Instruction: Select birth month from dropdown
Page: traveler
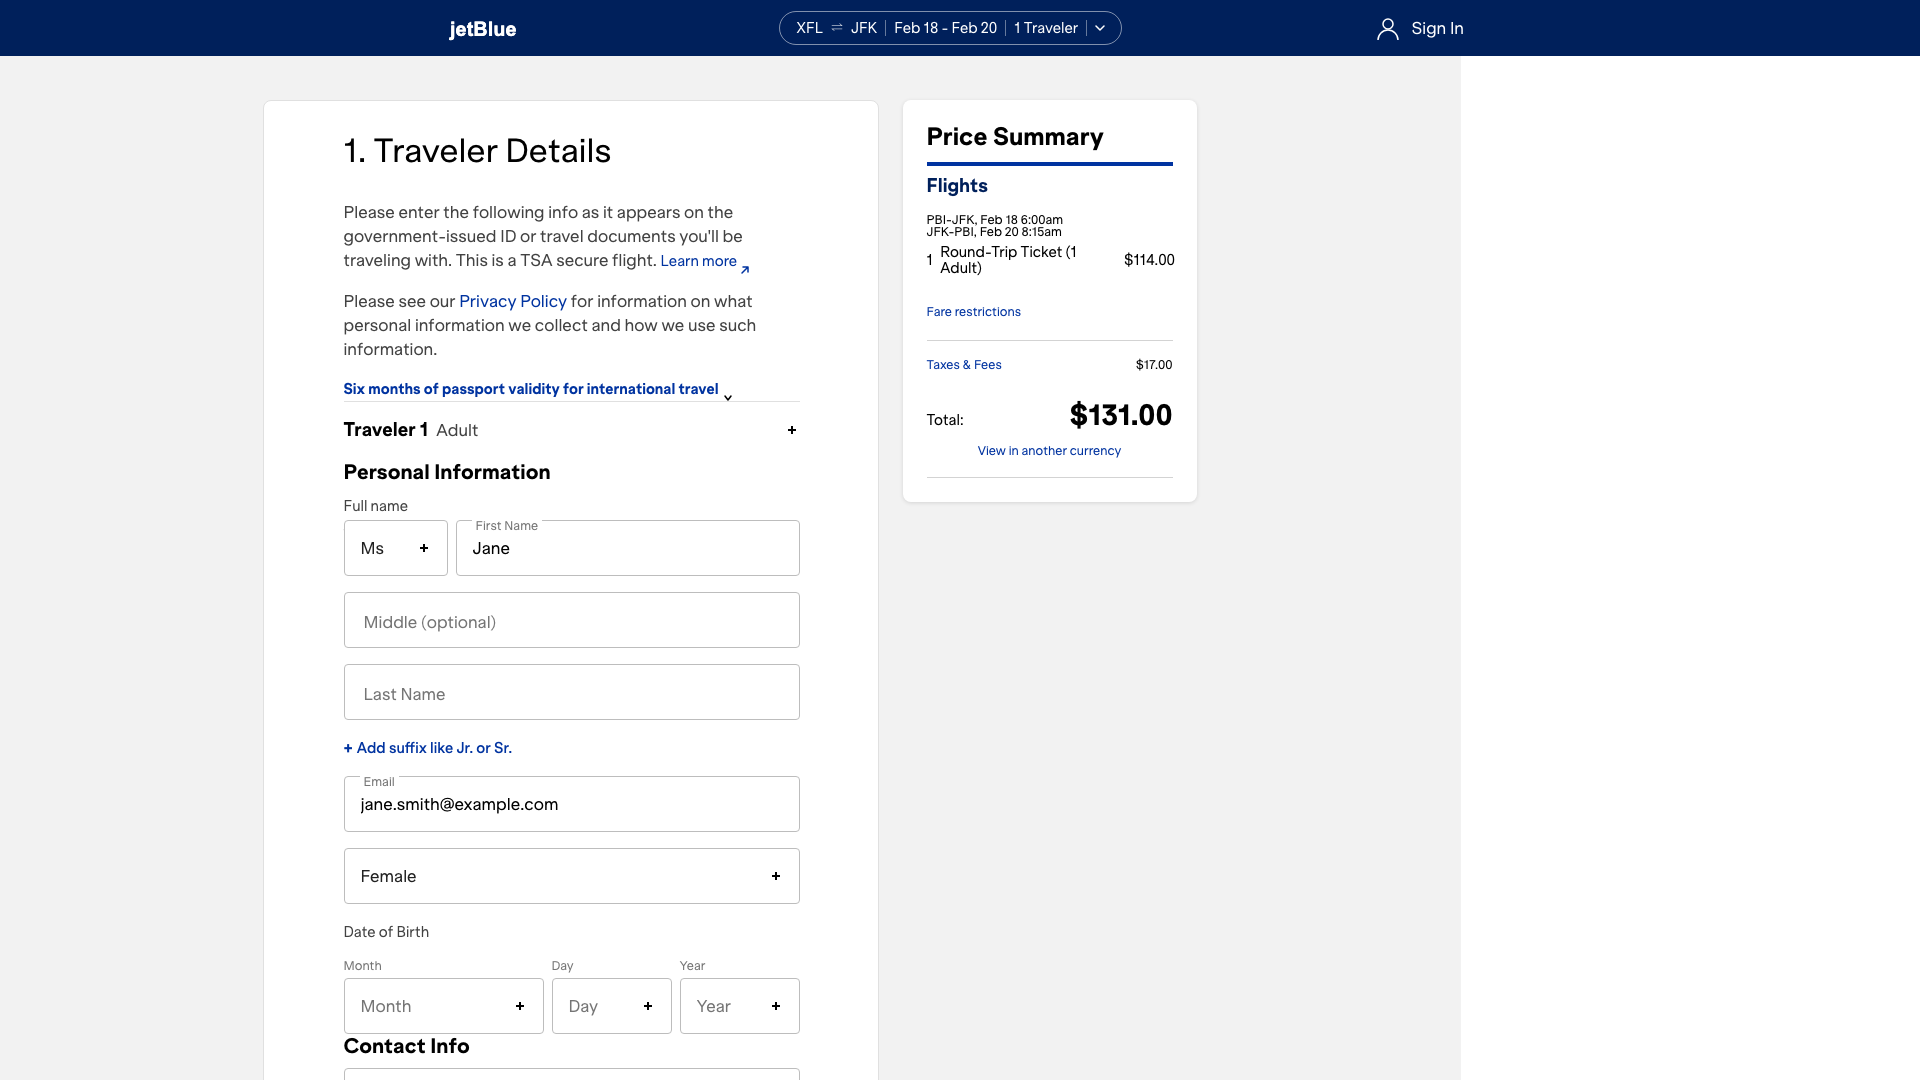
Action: click